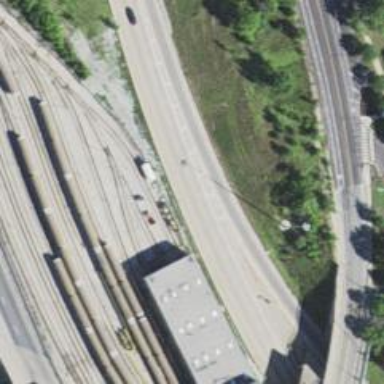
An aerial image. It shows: Electrified rail service yard.